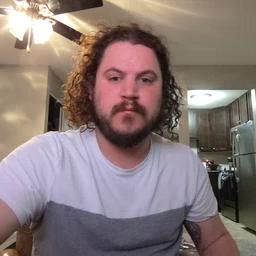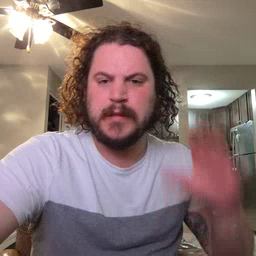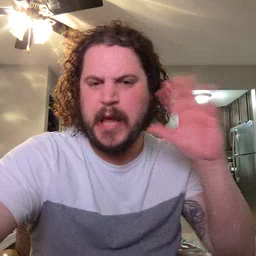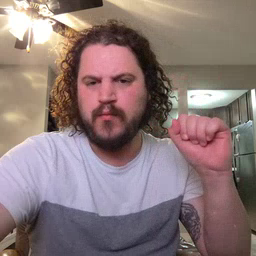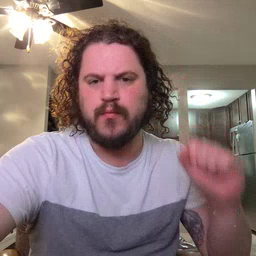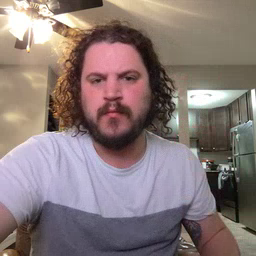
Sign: loud